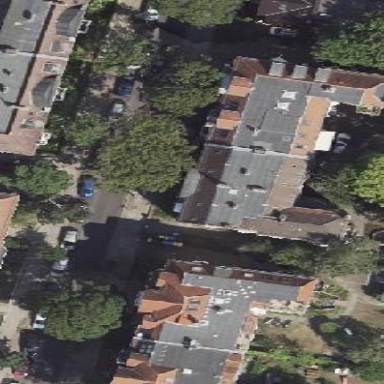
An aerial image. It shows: Building with apartments featuring unique double saltbox roof shape.